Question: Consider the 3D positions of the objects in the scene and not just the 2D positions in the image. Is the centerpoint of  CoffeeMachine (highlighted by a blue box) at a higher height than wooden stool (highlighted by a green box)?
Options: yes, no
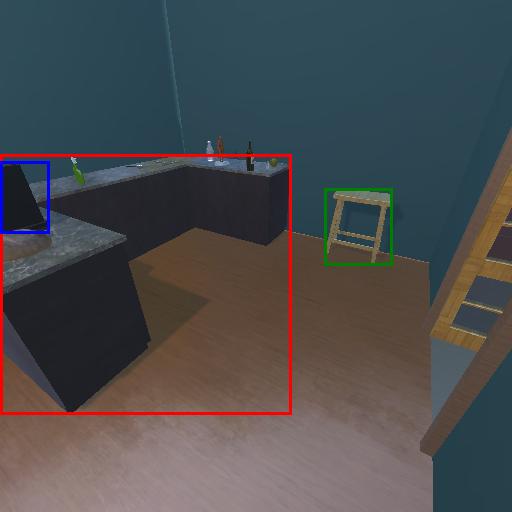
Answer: yes